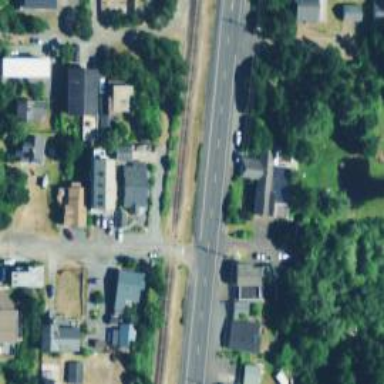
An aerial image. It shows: Asphalt road classified as trunk highway.